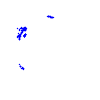
Particle: pion